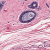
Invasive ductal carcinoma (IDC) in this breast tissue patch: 0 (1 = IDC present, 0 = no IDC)